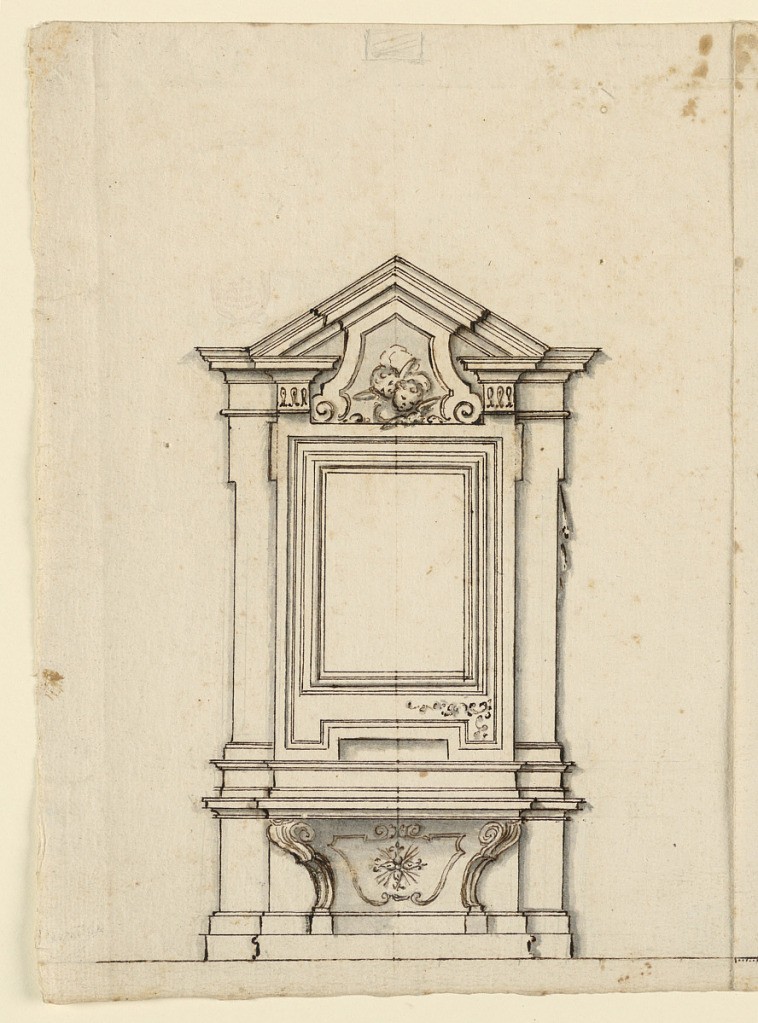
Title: Sketch of the elevation of altars
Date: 1730–1760
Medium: Black chalk, pen, ink, brush and grey water colors on paper
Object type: Drawing
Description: Vertical rectangle. Obverse. A) The entire central part is projecting. The mensa is supported by a convex bathtub of a kind. A moulded oblong frame is above the ledge. A triangular pediment is on top with two cherubim in a pedestal form, inside. Base line. Reverse. B) An oblong scrollwork frame is in the center of a tablet form. It has laterally on top cornices of a broken pediment directed outwards. A pedestal of a kind stands in the center having an angular entablature.